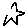
Label: star